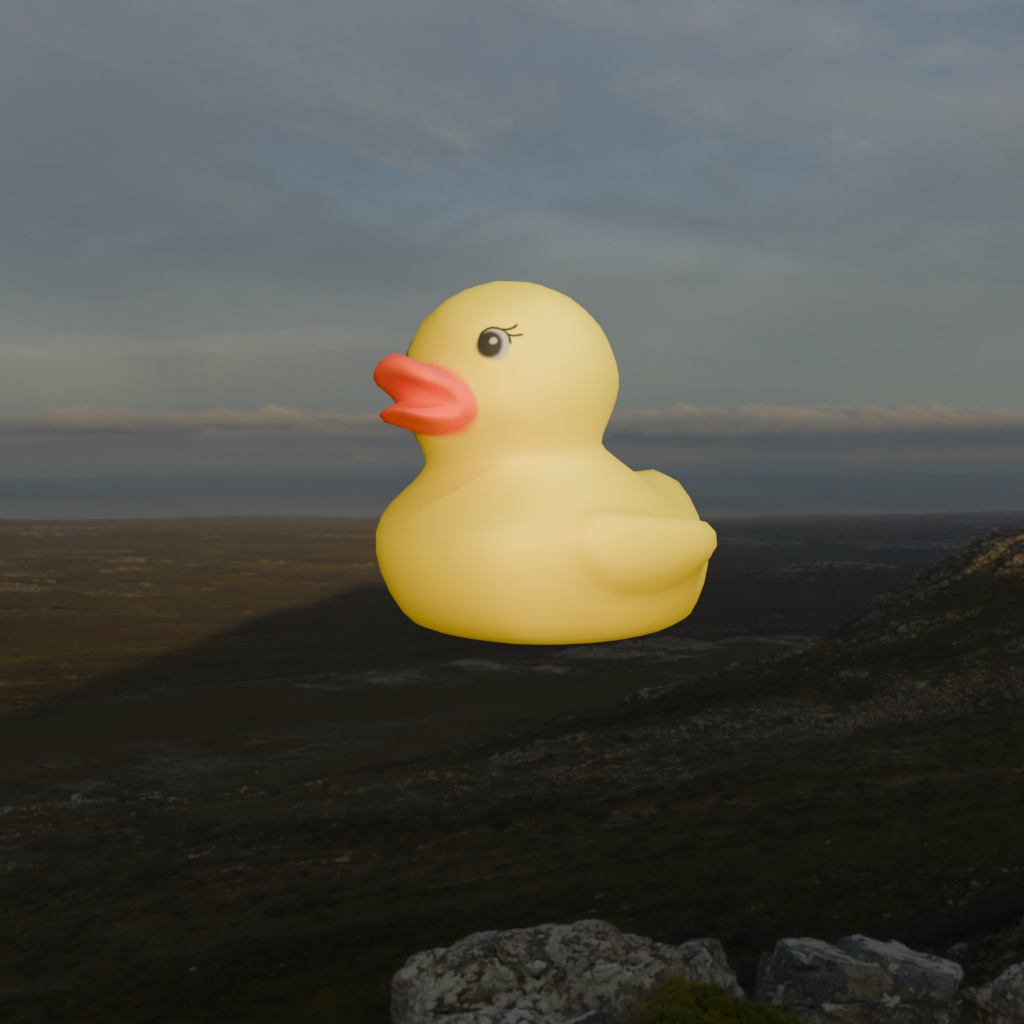
an image of a yellow rubber duck seen from <front_left> in a golden sunset over rocky mountains.